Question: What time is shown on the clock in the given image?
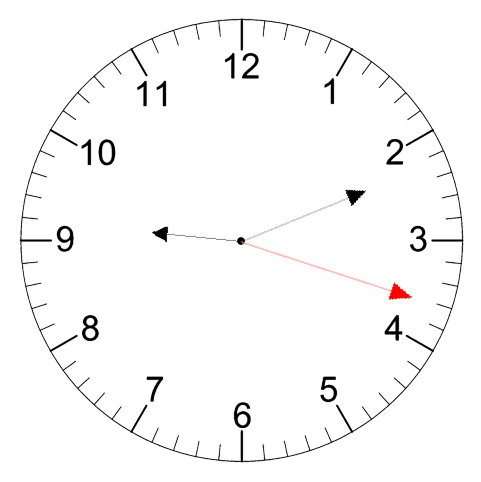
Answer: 09:11:18